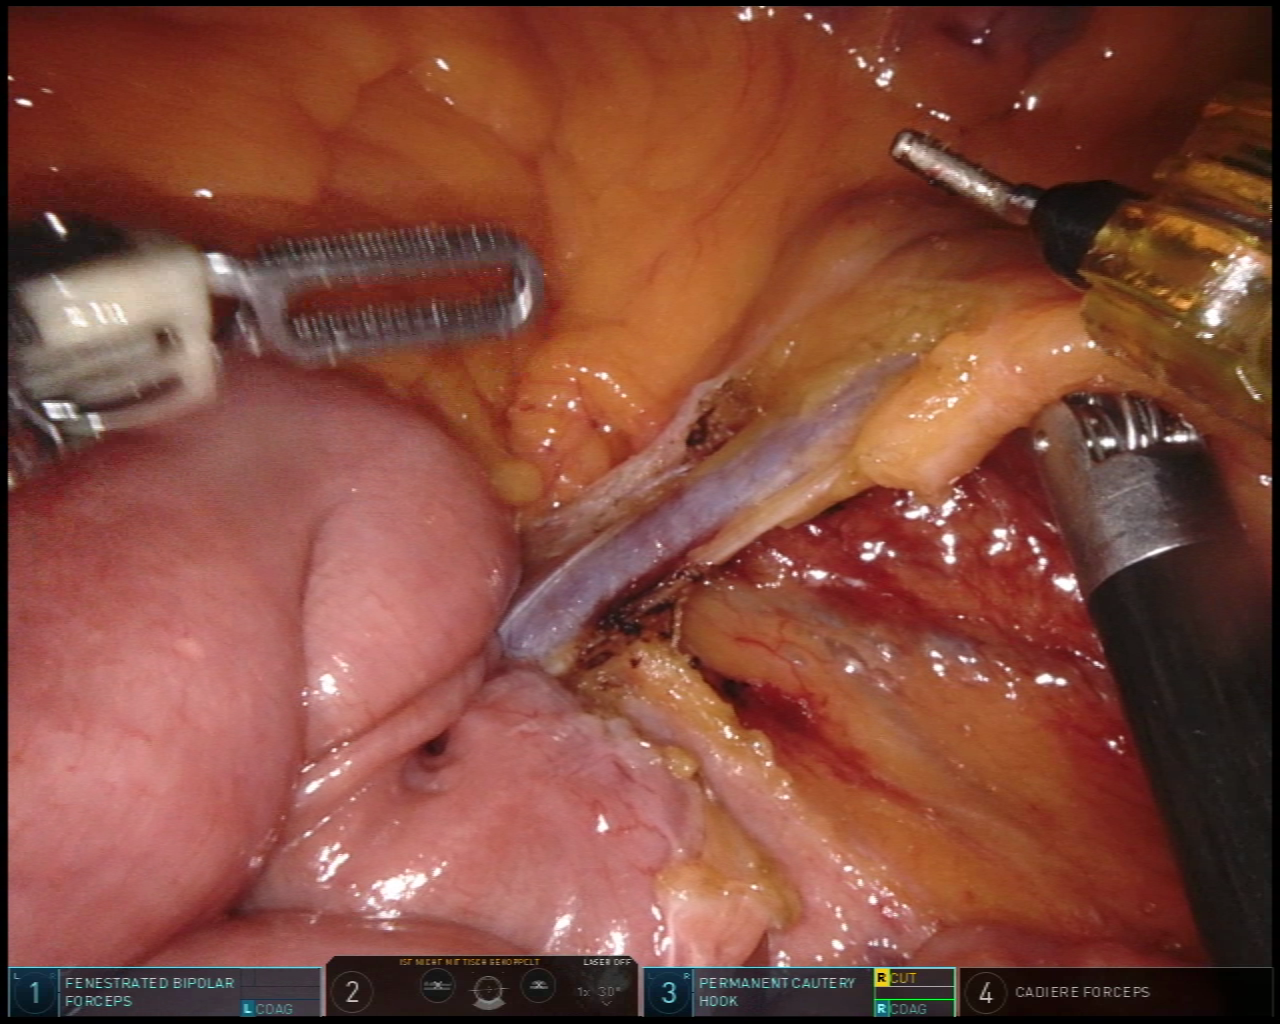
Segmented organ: intestinal_veins
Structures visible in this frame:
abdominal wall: no
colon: no
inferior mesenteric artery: no
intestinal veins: yes
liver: no
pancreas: no
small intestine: yes
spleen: no
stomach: no
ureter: no
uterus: no
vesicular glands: no